Aerial crown-view tile of a tropical tree (Barro Colorado Island, Panama), acquired 20250715:
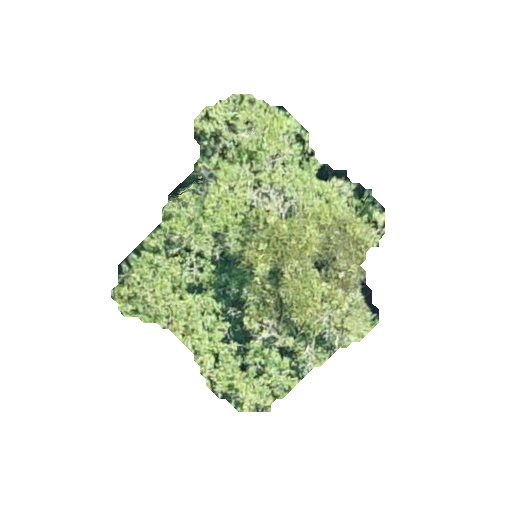
Species: Alseis blackiana
GBIF accepted scientific name: Alseis blackiana
Crown area: 77.765 m²